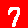
Digit: 7